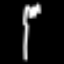
Label: fork